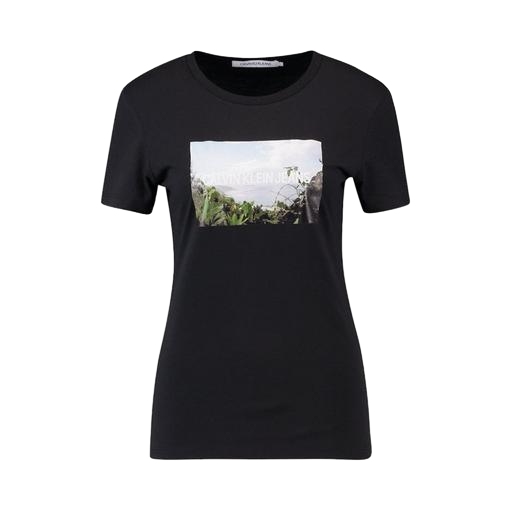
black photo printed t-shirt, black sundown print t-shirt, black graphic-print t-shirt, white background